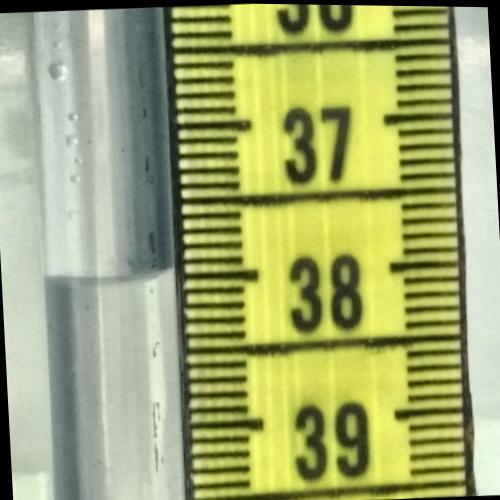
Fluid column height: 38.0 cm